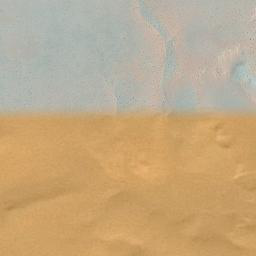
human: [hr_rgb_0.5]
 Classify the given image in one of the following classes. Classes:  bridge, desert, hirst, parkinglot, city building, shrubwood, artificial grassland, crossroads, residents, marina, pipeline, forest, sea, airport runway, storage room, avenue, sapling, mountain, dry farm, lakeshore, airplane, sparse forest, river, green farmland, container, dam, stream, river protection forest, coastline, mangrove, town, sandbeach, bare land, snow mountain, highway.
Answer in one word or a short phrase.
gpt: desert